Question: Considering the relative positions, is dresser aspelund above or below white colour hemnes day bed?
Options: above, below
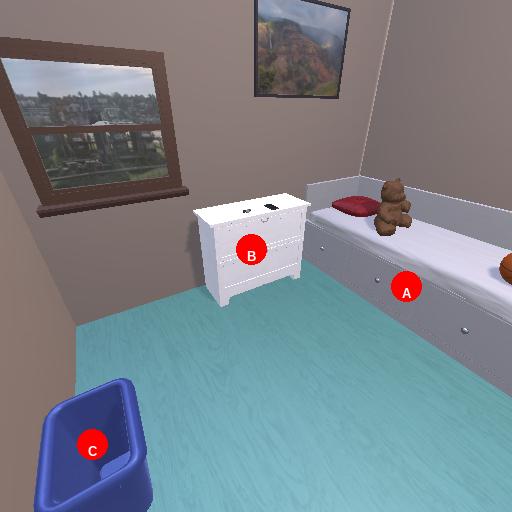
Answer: above